Question: I'm generating a graph with 'ggvis' and the legends are in top of each-other.
'''
library(ggvis)
df1 <- data.frame(x=c(0.6,1,1.4), y=c(-2, -.8, -0.2), number=c(10,8,6),
type=c('A', 'A', 'B'))
df1 %>% ggvis(x = ~x, y = ~y) %>%
layer_points(shape=~type, fill=~number)
'''

How can I fix this?
Thanks!
---
Steven's solution works for the simple example but It does not work when you add a tooltip:
'''
library(ggvis)
df1 <- data.frame(x=c(0.6,1,1.4), y=c(-2, -.8, -0.2), number=c(10,8,6),
type=c('A', 'A', 'B'), id=c(1:3))
tooltip <- function(x) {
if(is.null(x)) return(NULL)
row <- df1[df1$id == x$id, ]
paste0(names(row), ": ", format(row), collapse = "<br />")
}
df1 %>% ggvis(x = ~x, y = ~y) %>%
layer_points(shape=~type, fill=~number, key := ~id) %>%
add_tooltip(tooltip, "hover") %>%
add_legend("shape", properties = legend_props(legend = list(y = 50)))
'''
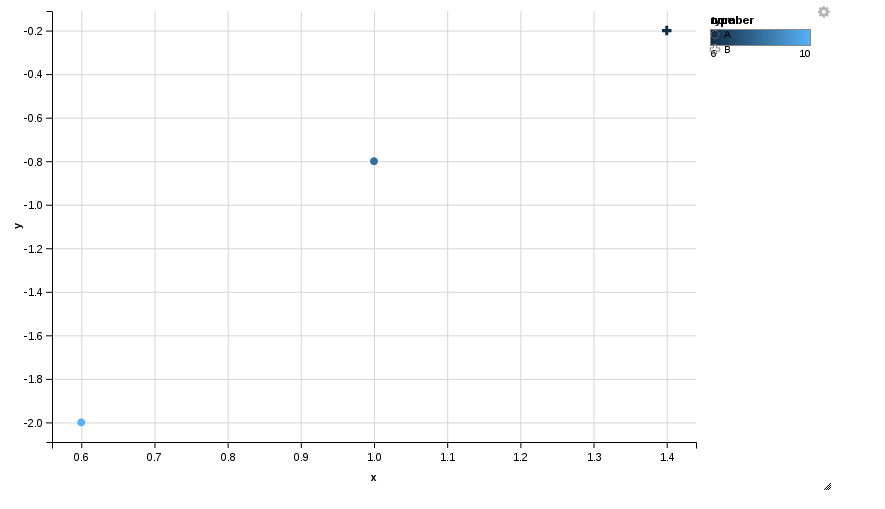
Answer: Try:
'''
df1 %>% ggvis(x = ~x, y = ~y) %>%
layer_points(shape=~type, fill=~number) %>%
add_legend("shape", properties = legend_props(legend = list(y = 50)))
'''

---
As mentionned by @aosmith, you could use the 'set_options()' workaround:
'''
df1 %>% ggvis(x = ~x, y = ~y) %>%
layer_points(shape=~type, fill=~number, key := ~id) %>%
add_tooltip(tooltip, "hover") %>%
add_legend("shape", properties = legend_props(legend = list(y = 50))) %>%
set_options(duration = 0)
'''